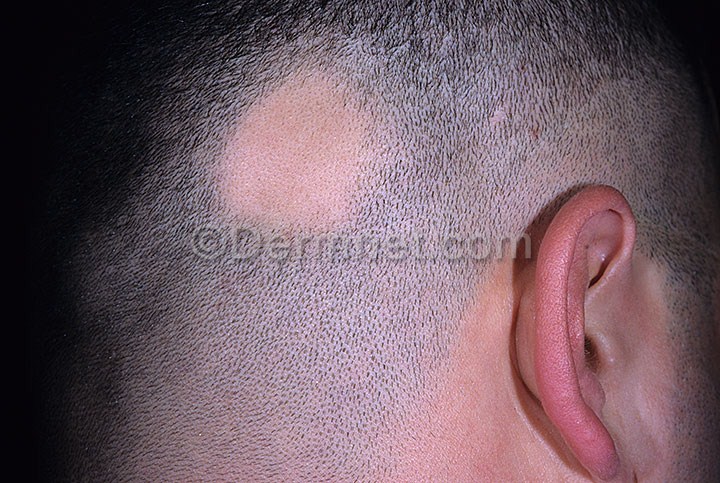
Disease: Nail Fungus and other Nail Disease